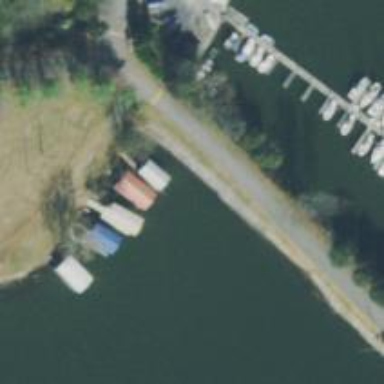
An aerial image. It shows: Dock located along the waterway.